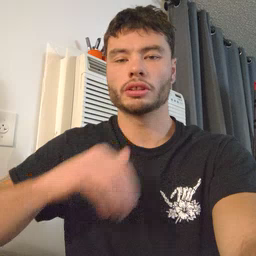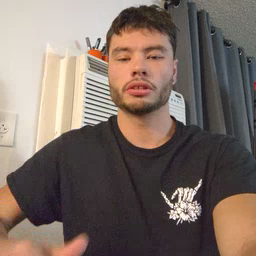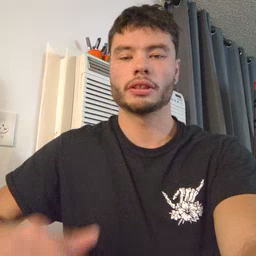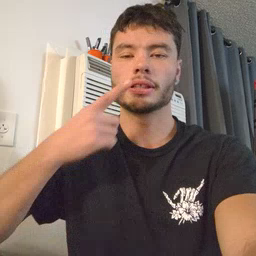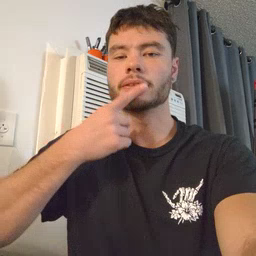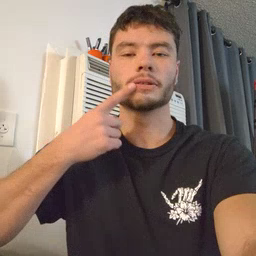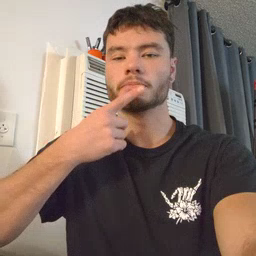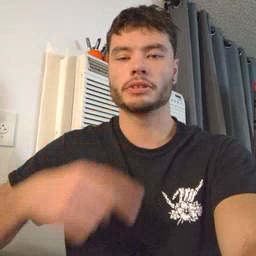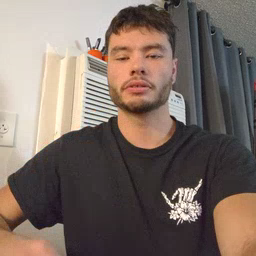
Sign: lips